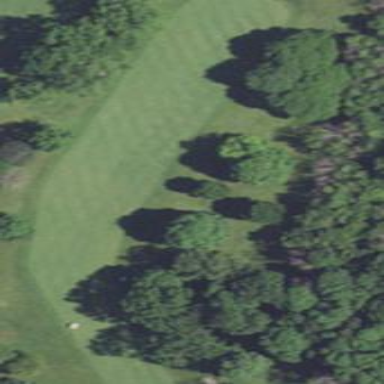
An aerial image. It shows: Grassy area designated as golf fairway.